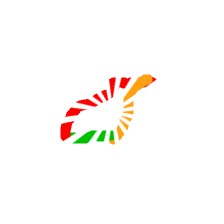
Shape: parallelogram